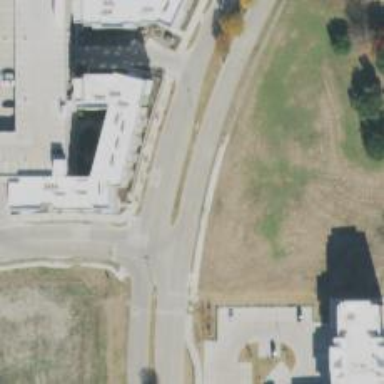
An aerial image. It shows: Tertiary road with separate sidewalks.